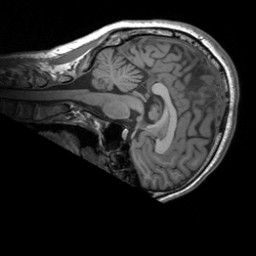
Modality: T1w
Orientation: sagittal
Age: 27
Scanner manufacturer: siemens
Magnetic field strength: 3 T
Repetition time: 1.9 s
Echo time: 0.00252 s